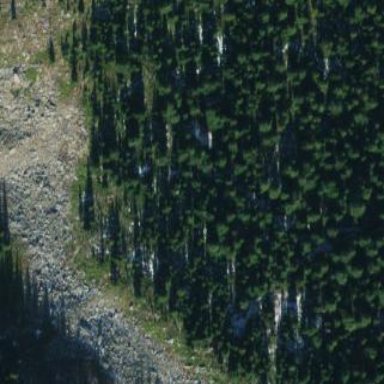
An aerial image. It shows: Natural scree.